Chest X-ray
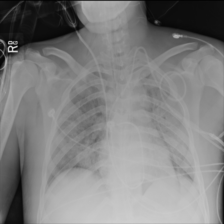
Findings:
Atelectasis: negative
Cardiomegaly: negative
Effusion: negative
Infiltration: negative
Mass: negative
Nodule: negative
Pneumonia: negative
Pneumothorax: negative
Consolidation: negative
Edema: negative
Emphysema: negative
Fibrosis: negative
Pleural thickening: negative
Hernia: negative